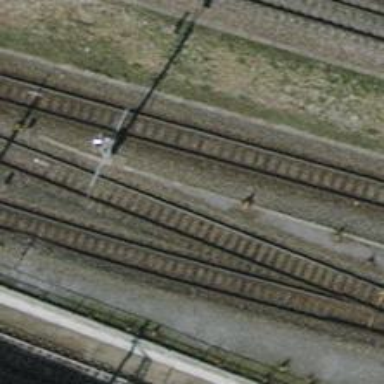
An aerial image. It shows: Rail yard with electrified rails and single track.